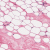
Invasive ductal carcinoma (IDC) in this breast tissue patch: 0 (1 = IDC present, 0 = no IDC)